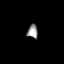
Tissue: prostate
Cell type: T cells
Senescence score: 0.213
Nuclear area (px): 141
Mean DAPI intensity: 150.652